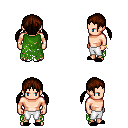
a pixel art fantasy rpg character, male body template, human, light skin, green tattered cape, white pants, brown twin-tailed hairstyle, bracelets, black slippers, four views (front, back, left, right), 2x2 character sprite sheet, small pixel art, hard edges, no anti-aliasing